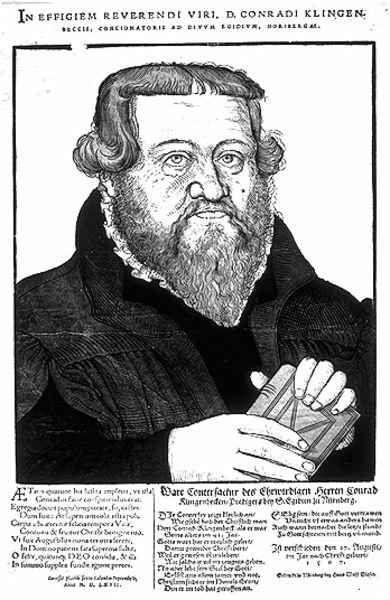
Titel: Bildnis des Conrad Klingenbeck
Künstler: Hans Wolff Glaser
Institution: (Seriendruck)
Schlagwörter: hand, mann, umhang, weiß, finger, frisur, grau, mund, nase, schwarz, stirn, zeichnung, blick, bart, augen, bibel, gesicht, halten, kragen, pelz, rahmen, vollbart, ärmel, bildnis, halskrause, hände, portrait, porträt, haare, kutte, mantel, adel, blatt, brustbild, frontal, locke, locken, renaissance, pony, holzschnitt, schrift, man, zwei, grafik, spalten, rand, dick, streng, grimmig, lesen, deutsch, klinger, hemdkragen, name, buch, rechteck, druck, lithographie, druckgrafik, radierung, stich, titel, illustration, schwarzweiß, text, zeitung, holzdruck, überschrift, krause, spitzbart, buchdruck, talar, gebetsbuch, pfarrer, halbprofil, mittelalter, priester, mönch, luther, breit, lied, gebetbuch, latein, bucj, evangelisch, schaube, kute, haarschnitt, belesen, stirnfransen, klingen, konrad, conradi klingen, konrad klinger, conradi